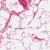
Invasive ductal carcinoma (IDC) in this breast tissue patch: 0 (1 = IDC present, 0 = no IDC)